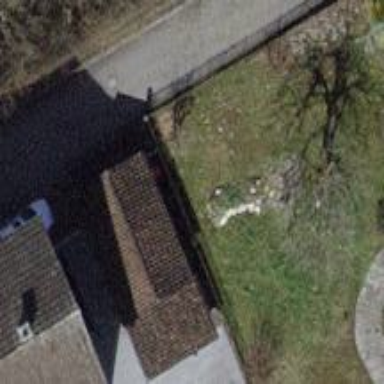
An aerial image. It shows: Garage building.